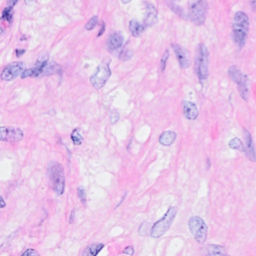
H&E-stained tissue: Breast